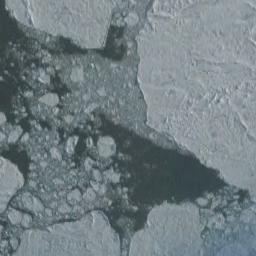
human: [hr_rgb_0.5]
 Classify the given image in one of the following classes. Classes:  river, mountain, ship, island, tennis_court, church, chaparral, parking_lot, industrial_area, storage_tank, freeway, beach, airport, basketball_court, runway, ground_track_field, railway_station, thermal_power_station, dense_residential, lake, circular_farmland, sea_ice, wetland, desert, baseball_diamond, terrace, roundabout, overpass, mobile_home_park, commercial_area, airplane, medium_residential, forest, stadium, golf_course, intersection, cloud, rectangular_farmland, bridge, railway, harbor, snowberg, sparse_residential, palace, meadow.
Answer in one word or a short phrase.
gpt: sea_ice